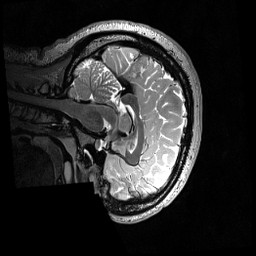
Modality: T2w
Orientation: sagittal
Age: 26
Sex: female
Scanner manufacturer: siemens
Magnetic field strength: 3 T
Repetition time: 3.2 s
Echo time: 0.566 s